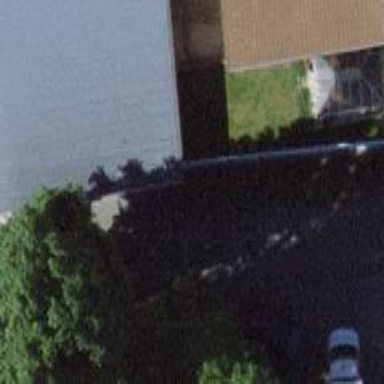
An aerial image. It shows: Rural barn.